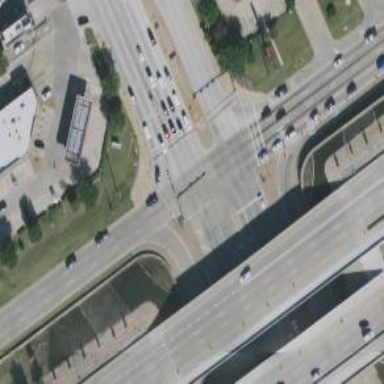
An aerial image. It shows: Secondary road with separate sidewalk. There is also frontage road.